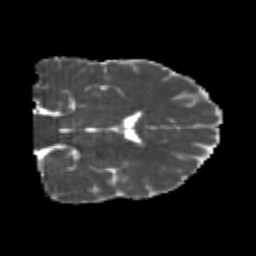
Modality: MD
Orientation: coronal
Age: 23
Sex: male
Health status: healthy
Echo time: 0.074 s